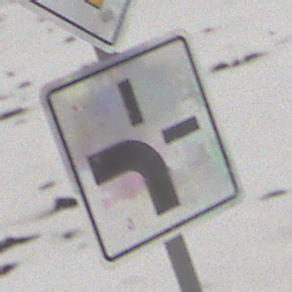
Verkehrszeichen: VerlaufVorfahrtsstrasse1
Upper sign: Vorfahrtsstrasse
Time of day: MorningAfternoon
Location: Outdoor (Nature)
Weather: Overcast
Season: Winter
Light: Natural